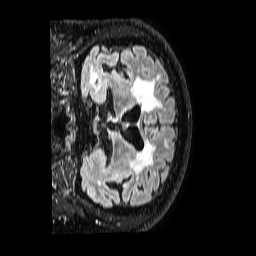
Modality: FLAIR
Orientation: coronal
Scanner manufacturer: philips
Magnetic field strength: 1.5 T
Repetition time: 4.8 s
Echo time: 0.3 s